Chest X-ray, PA view. Patient: 36 years old, sex F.
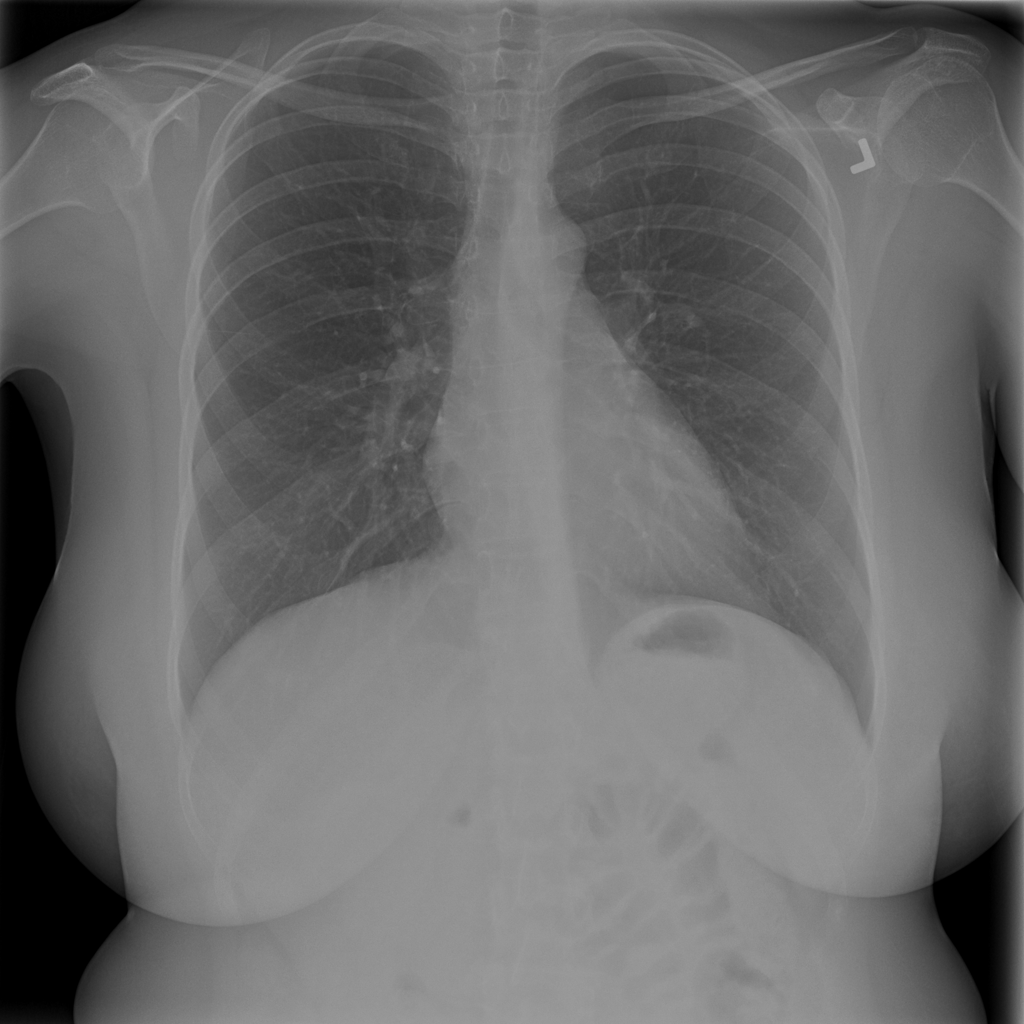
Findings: No Finding